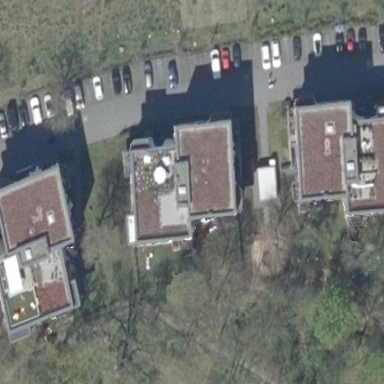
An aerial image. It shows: Flat-roofed apartment building.